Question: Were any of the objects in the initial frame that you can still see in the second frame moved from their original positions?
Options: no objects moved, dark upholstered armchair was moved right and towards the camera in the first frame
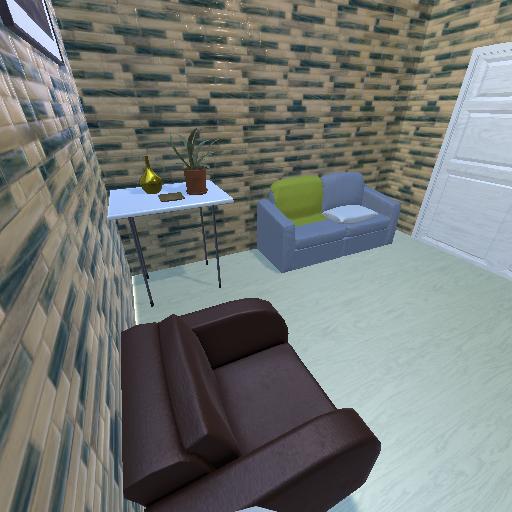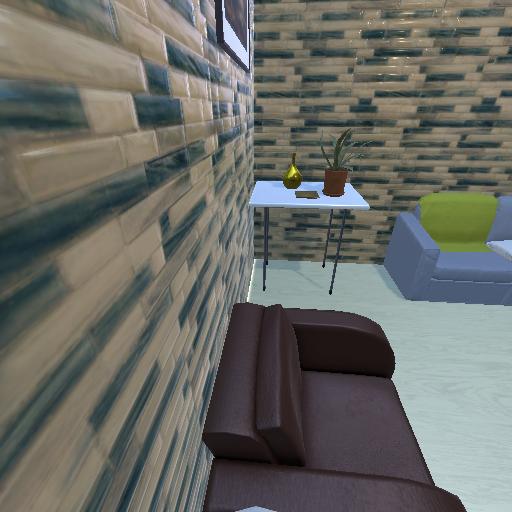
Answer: no objects moved